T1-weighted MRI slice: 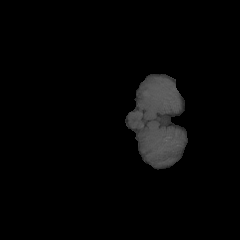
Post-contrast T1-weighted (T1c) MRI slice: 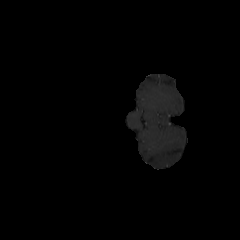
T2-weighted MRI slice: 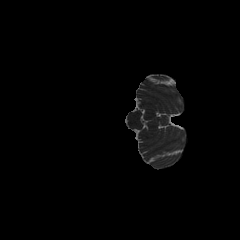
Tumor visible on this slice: no